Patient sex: M
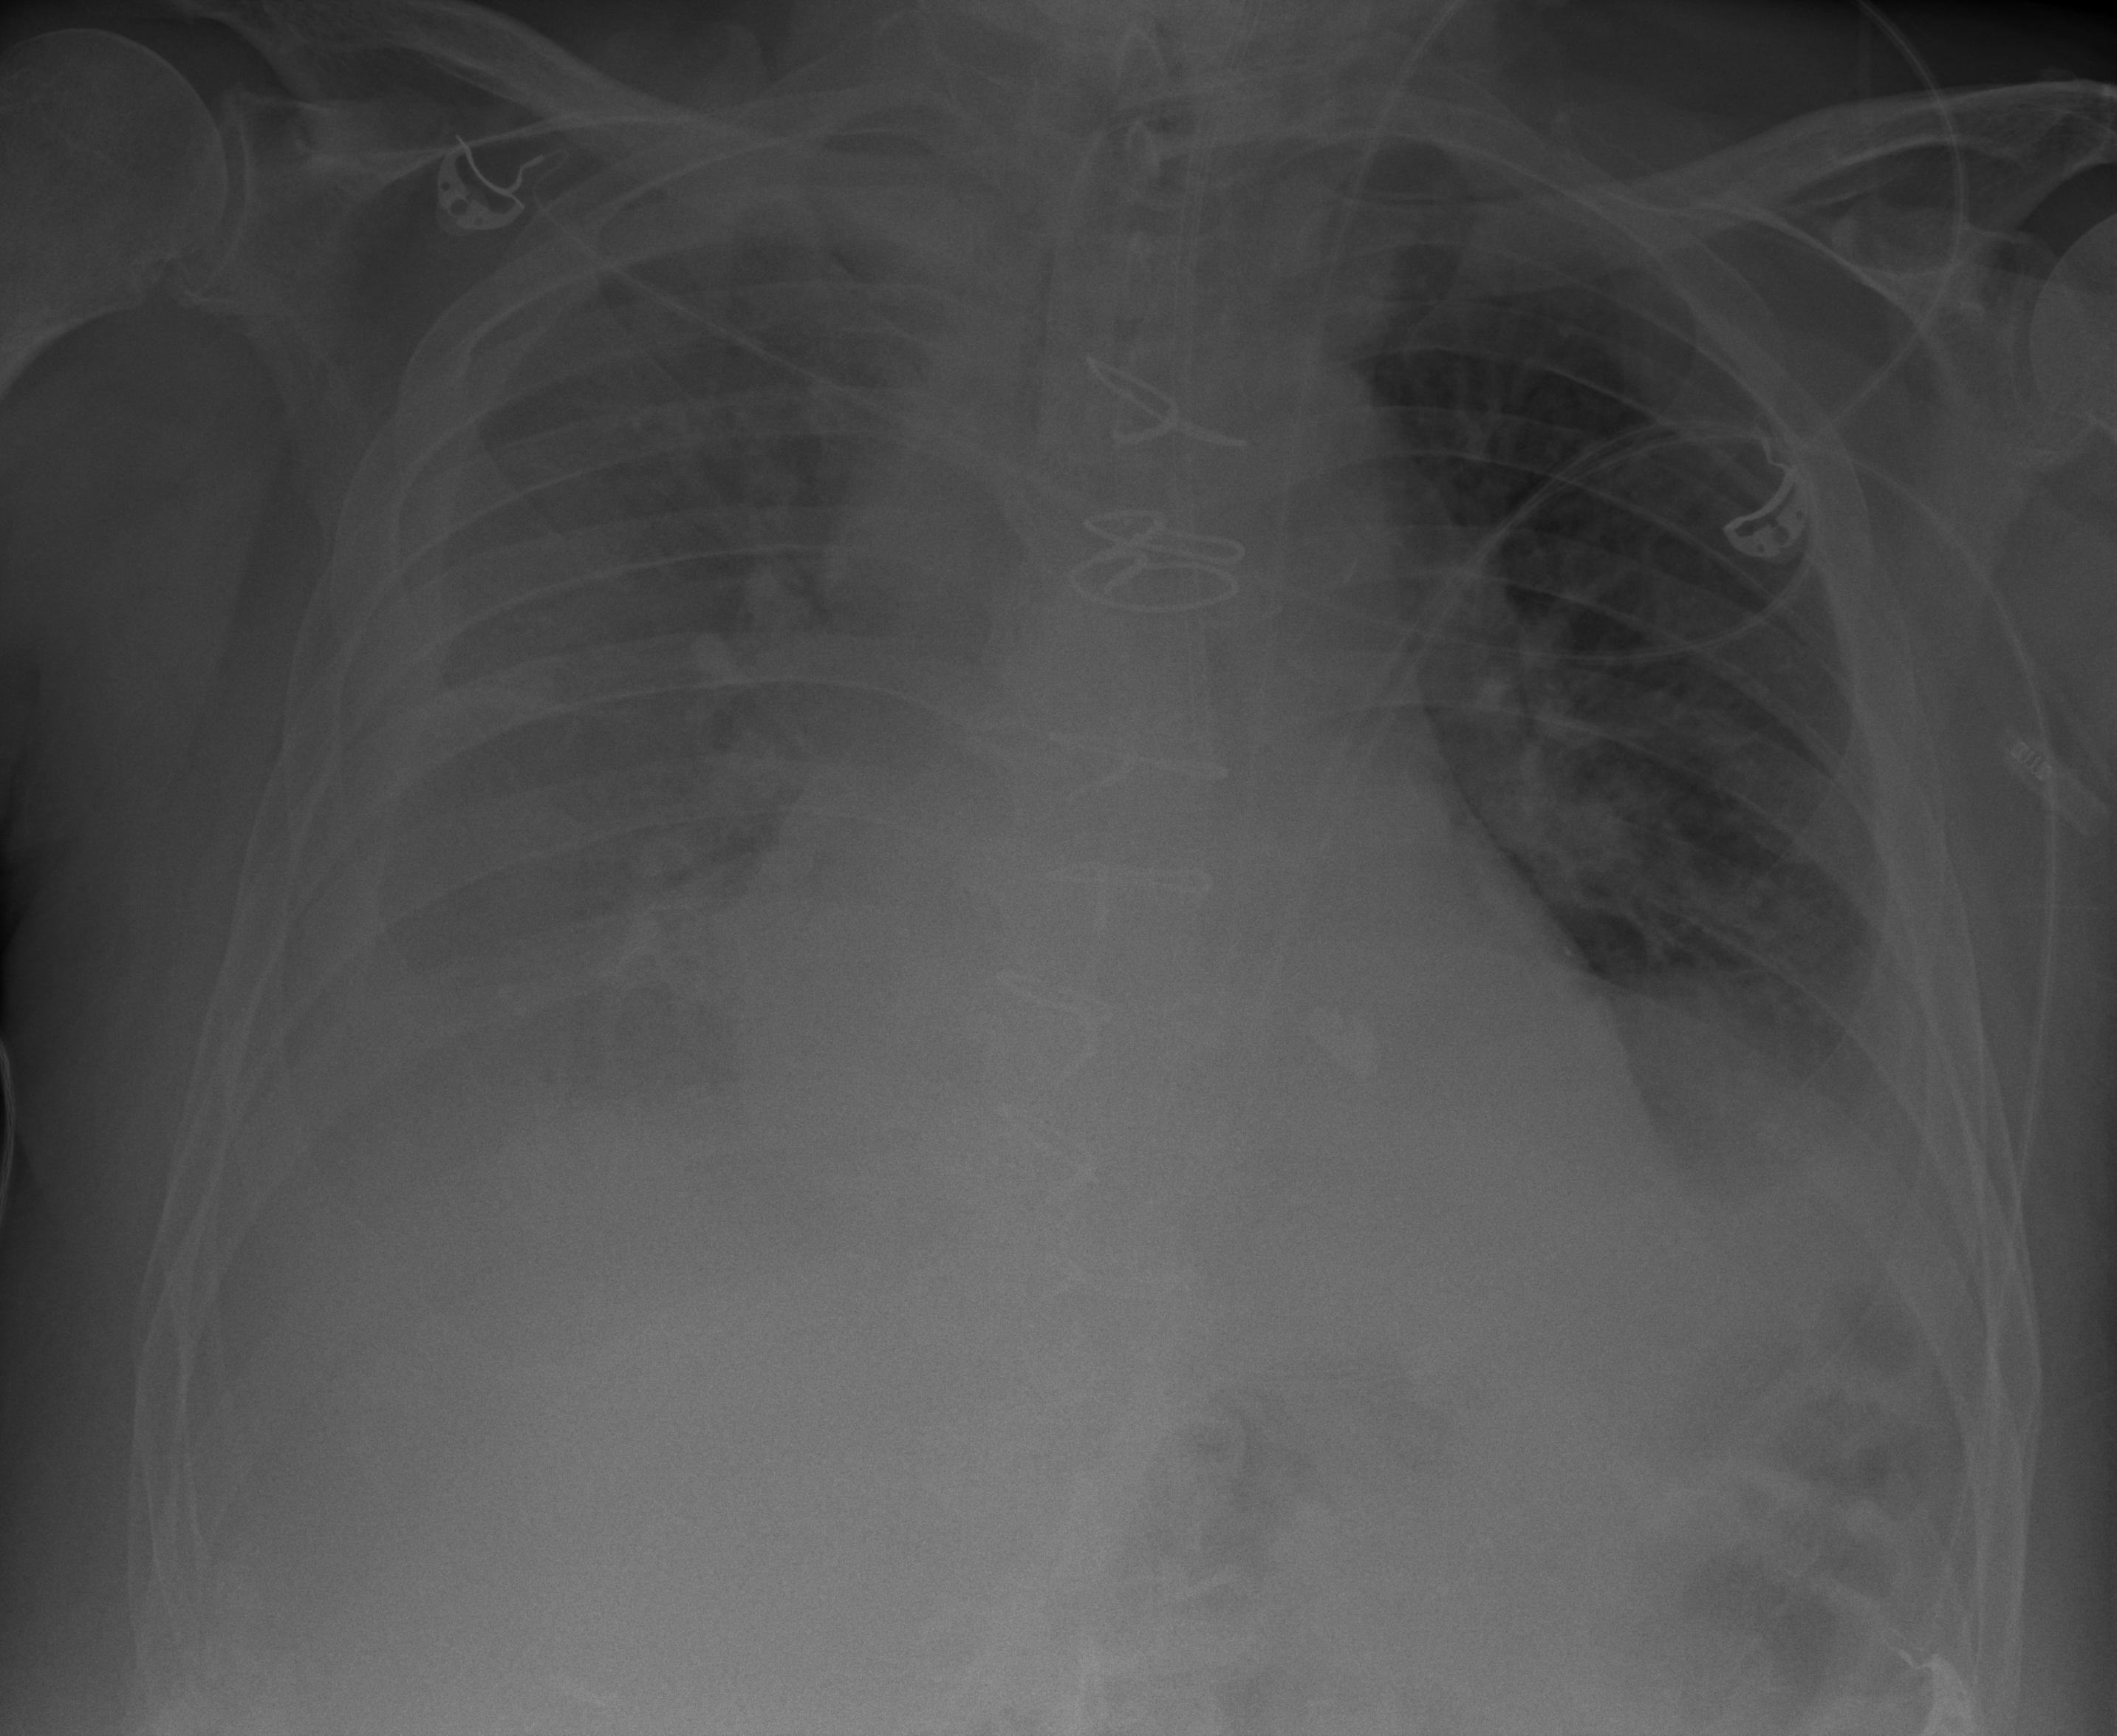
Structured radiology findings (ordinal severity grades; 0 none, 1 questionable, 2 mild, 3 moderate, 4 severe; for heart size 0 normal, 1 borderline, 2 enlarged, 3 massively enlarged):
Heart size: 2
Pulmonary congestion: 2
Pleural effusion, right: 4
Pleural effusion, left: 3
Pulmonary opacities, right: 0
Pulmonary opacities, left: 2
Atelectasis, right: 3
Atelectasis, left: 2